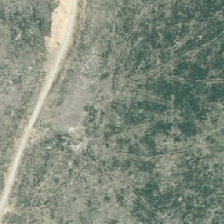
Land cover: harvested_forest